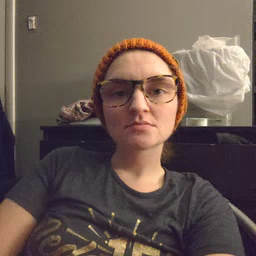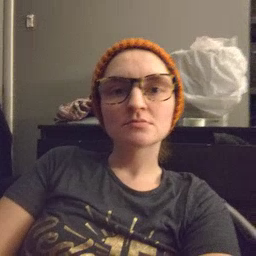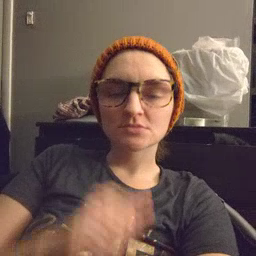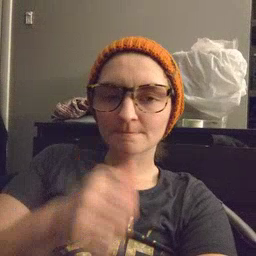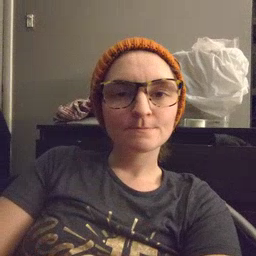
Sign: not